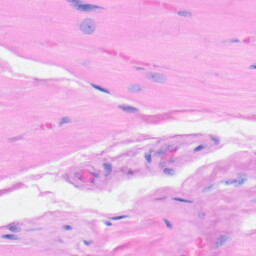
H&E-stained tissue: Heart